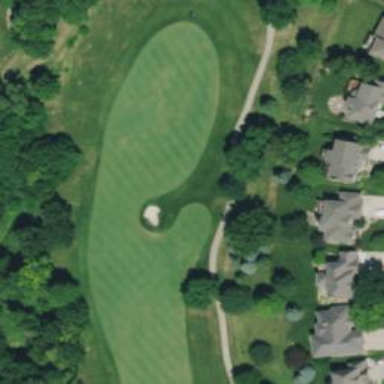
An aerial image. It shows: Golf hole.